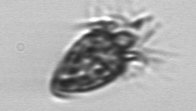
Label: Strombidium_tintinnodes